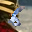
Label: 6